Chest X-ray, PA view. Patient: 65 years old, sex M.
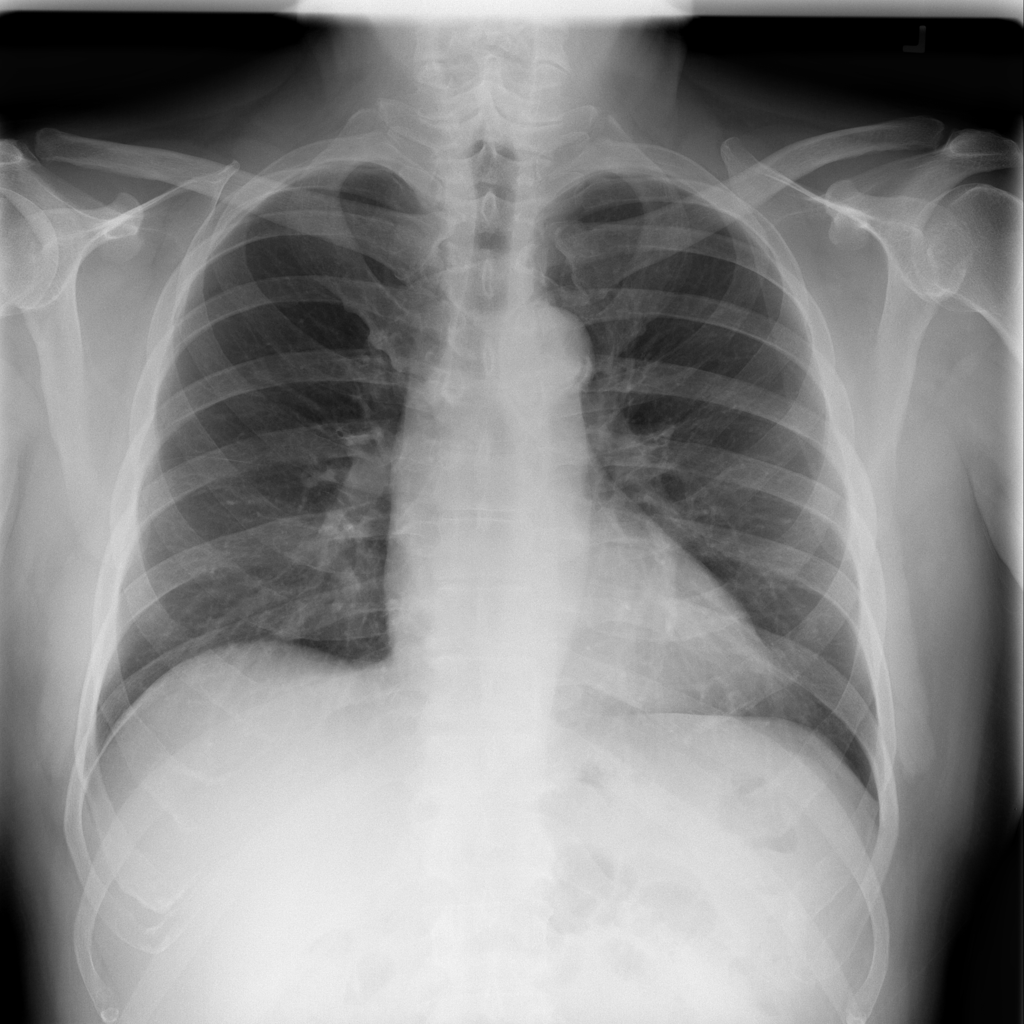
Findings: No Finding